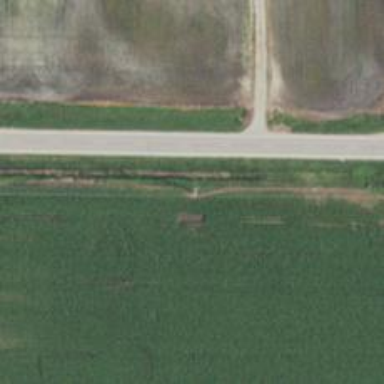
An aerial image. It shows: Power pole.